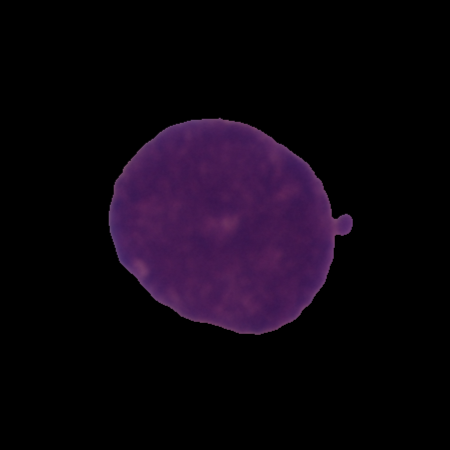
Label: cancer